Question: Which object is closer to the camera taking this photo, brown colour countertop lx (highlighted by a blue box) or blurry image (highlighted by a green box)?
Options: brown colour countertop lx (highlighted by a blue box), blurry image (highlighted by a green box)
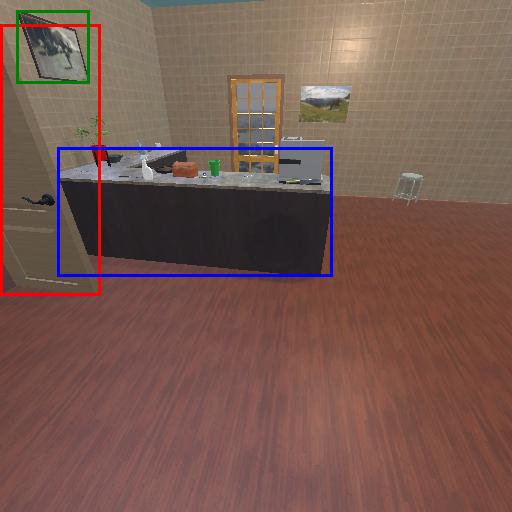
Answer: brown colour countertop lx (highlighted by a blue box)